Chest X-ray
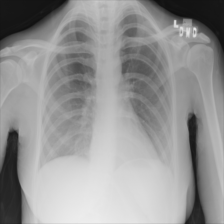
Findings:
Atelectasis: negative
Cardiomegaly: negative
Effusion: negative
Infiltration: negative
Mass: negative
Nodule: negative
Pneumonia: negative
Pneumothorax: negative
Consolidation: negative
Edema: negative
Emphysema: negative
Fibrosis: negative
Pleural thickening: negative
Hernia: negative